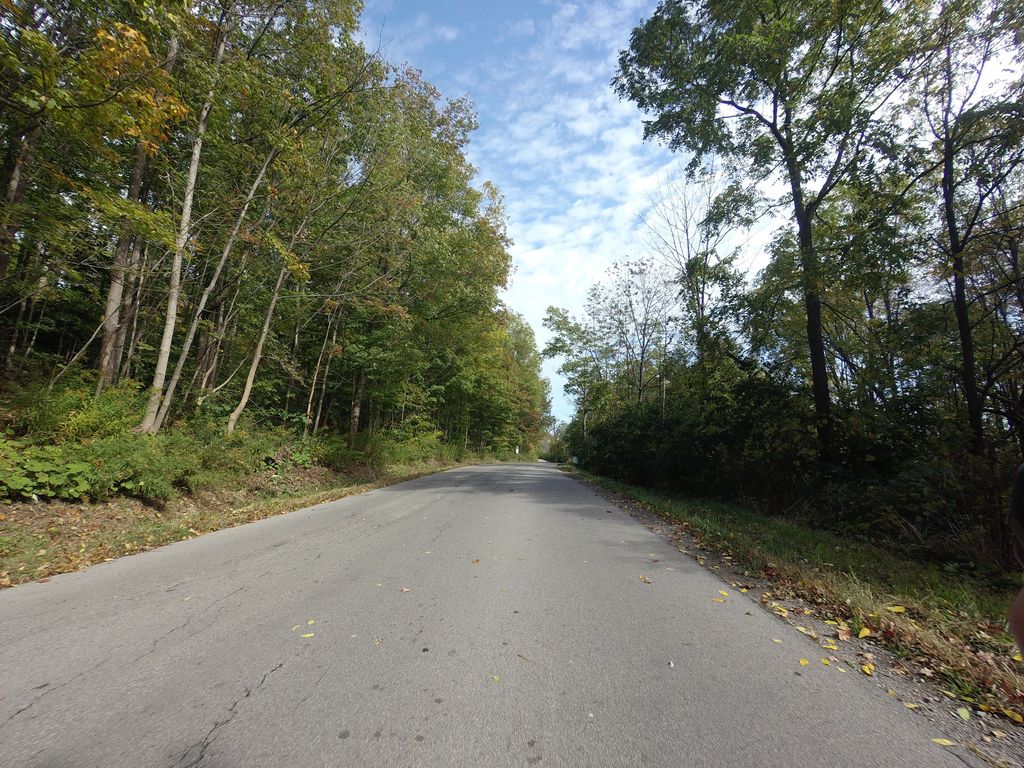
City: hamilton